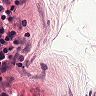
Metastatic tissue present: no